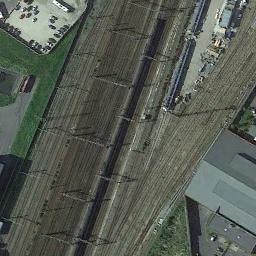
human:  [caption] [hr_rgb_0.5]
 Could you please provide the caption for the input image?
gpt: There are about ten railway lines here .

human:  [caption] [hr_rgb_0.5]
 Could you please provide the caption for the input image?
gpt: There are several buildings beside the railway .

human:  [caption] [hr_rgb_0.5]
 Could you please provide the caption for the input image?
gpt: The railway is next to the grass and houses .

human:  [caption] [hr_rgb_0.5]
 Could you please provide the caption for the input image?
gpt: These railways with a branch have a train on the track .

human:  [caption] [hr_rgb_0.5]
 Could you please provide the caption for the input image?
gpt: There are some buildings and a parking lot beside the railway .